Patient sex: F
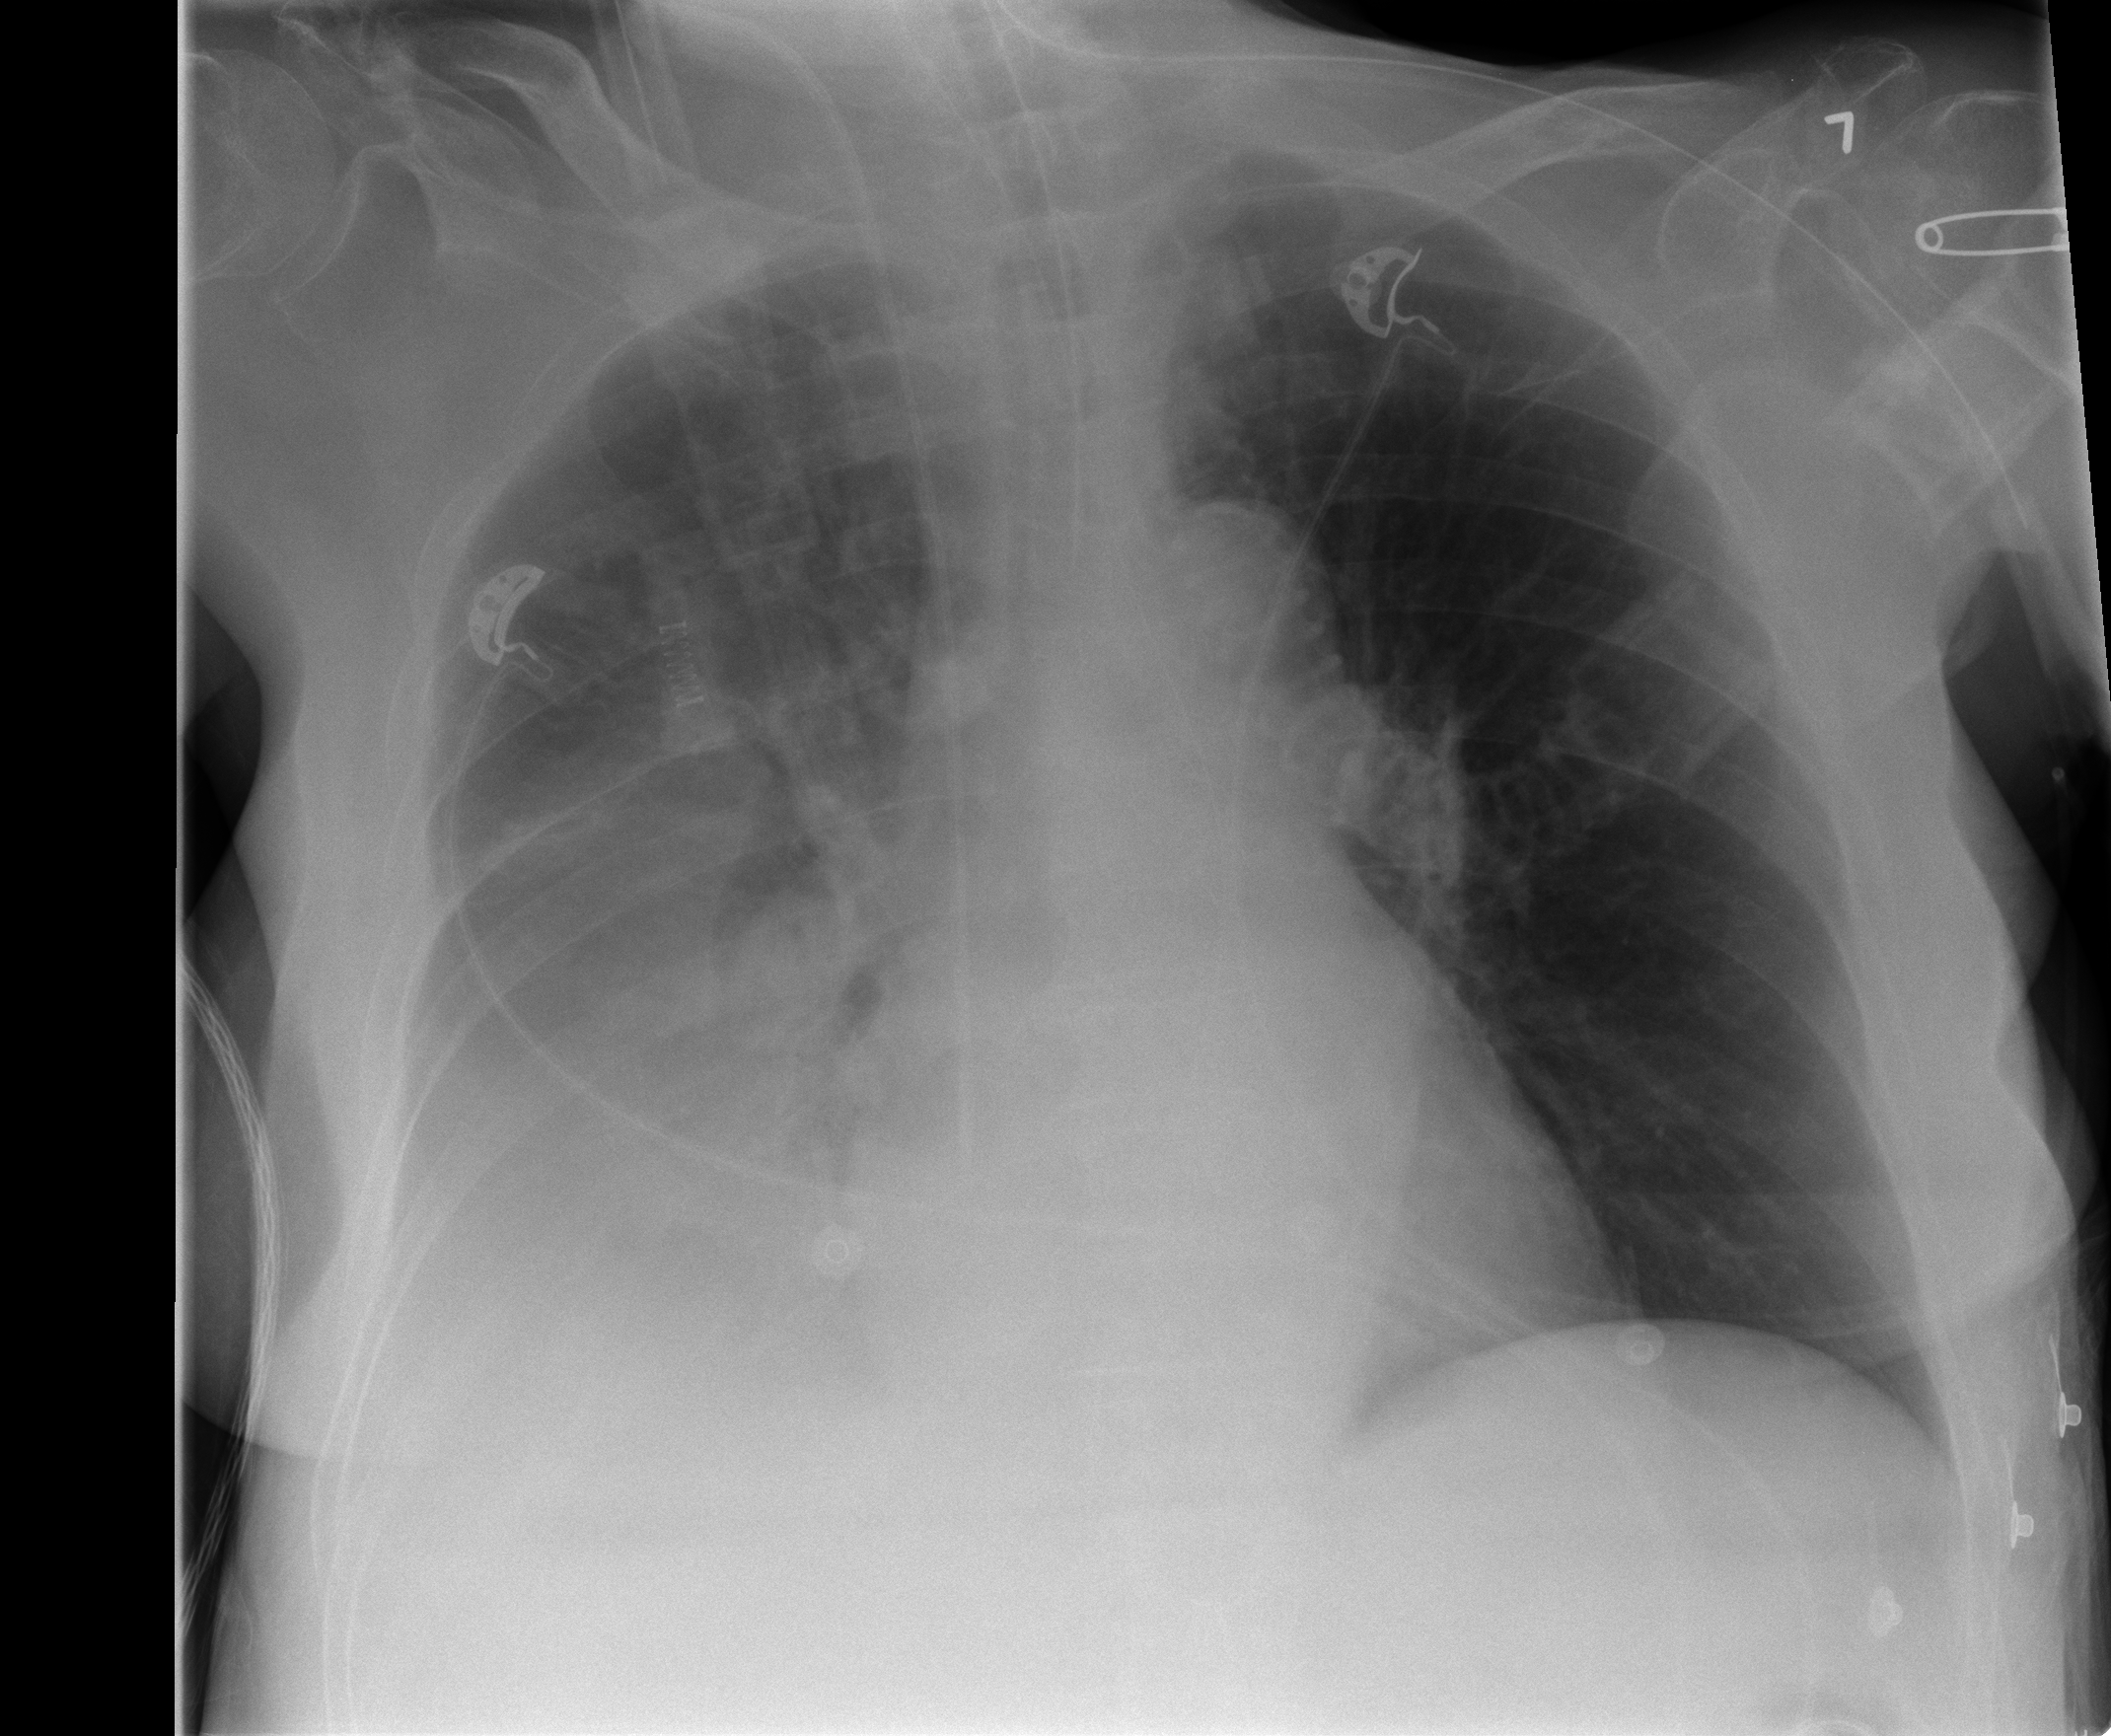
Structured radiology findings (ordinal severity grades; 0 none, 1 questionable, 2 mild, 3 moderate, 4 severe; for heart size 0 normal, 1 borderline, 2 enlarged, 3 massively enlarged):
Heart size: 0
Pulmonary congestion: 0
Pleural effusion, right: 3
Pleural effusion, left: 0
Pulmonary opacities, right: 0
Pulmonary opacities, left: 0
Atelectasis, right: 3
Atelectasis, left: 0